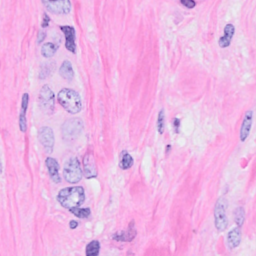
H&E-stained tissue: Breast